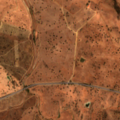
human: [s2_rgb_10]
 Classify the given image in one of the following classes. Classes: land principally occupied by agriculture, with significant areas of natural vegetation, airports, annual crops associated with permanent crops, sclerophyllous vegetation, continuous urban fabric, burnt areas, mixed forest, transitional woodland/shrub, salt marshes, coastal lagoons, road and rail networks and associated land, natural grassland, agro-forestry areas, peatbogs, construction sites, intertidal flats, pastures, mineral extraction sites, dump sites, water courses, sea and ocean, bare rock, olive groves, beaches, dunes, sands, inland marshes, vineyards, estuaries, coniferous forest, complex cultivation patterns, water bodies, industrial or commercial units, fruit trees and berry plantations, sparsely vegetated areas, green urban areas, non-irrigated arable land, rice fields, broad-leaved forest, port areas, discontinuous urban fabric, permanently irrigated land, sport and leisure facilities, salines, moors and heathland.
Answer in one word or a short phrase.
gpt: pastures, agro-forestry areas, transitional woodland/shrub